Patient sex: M
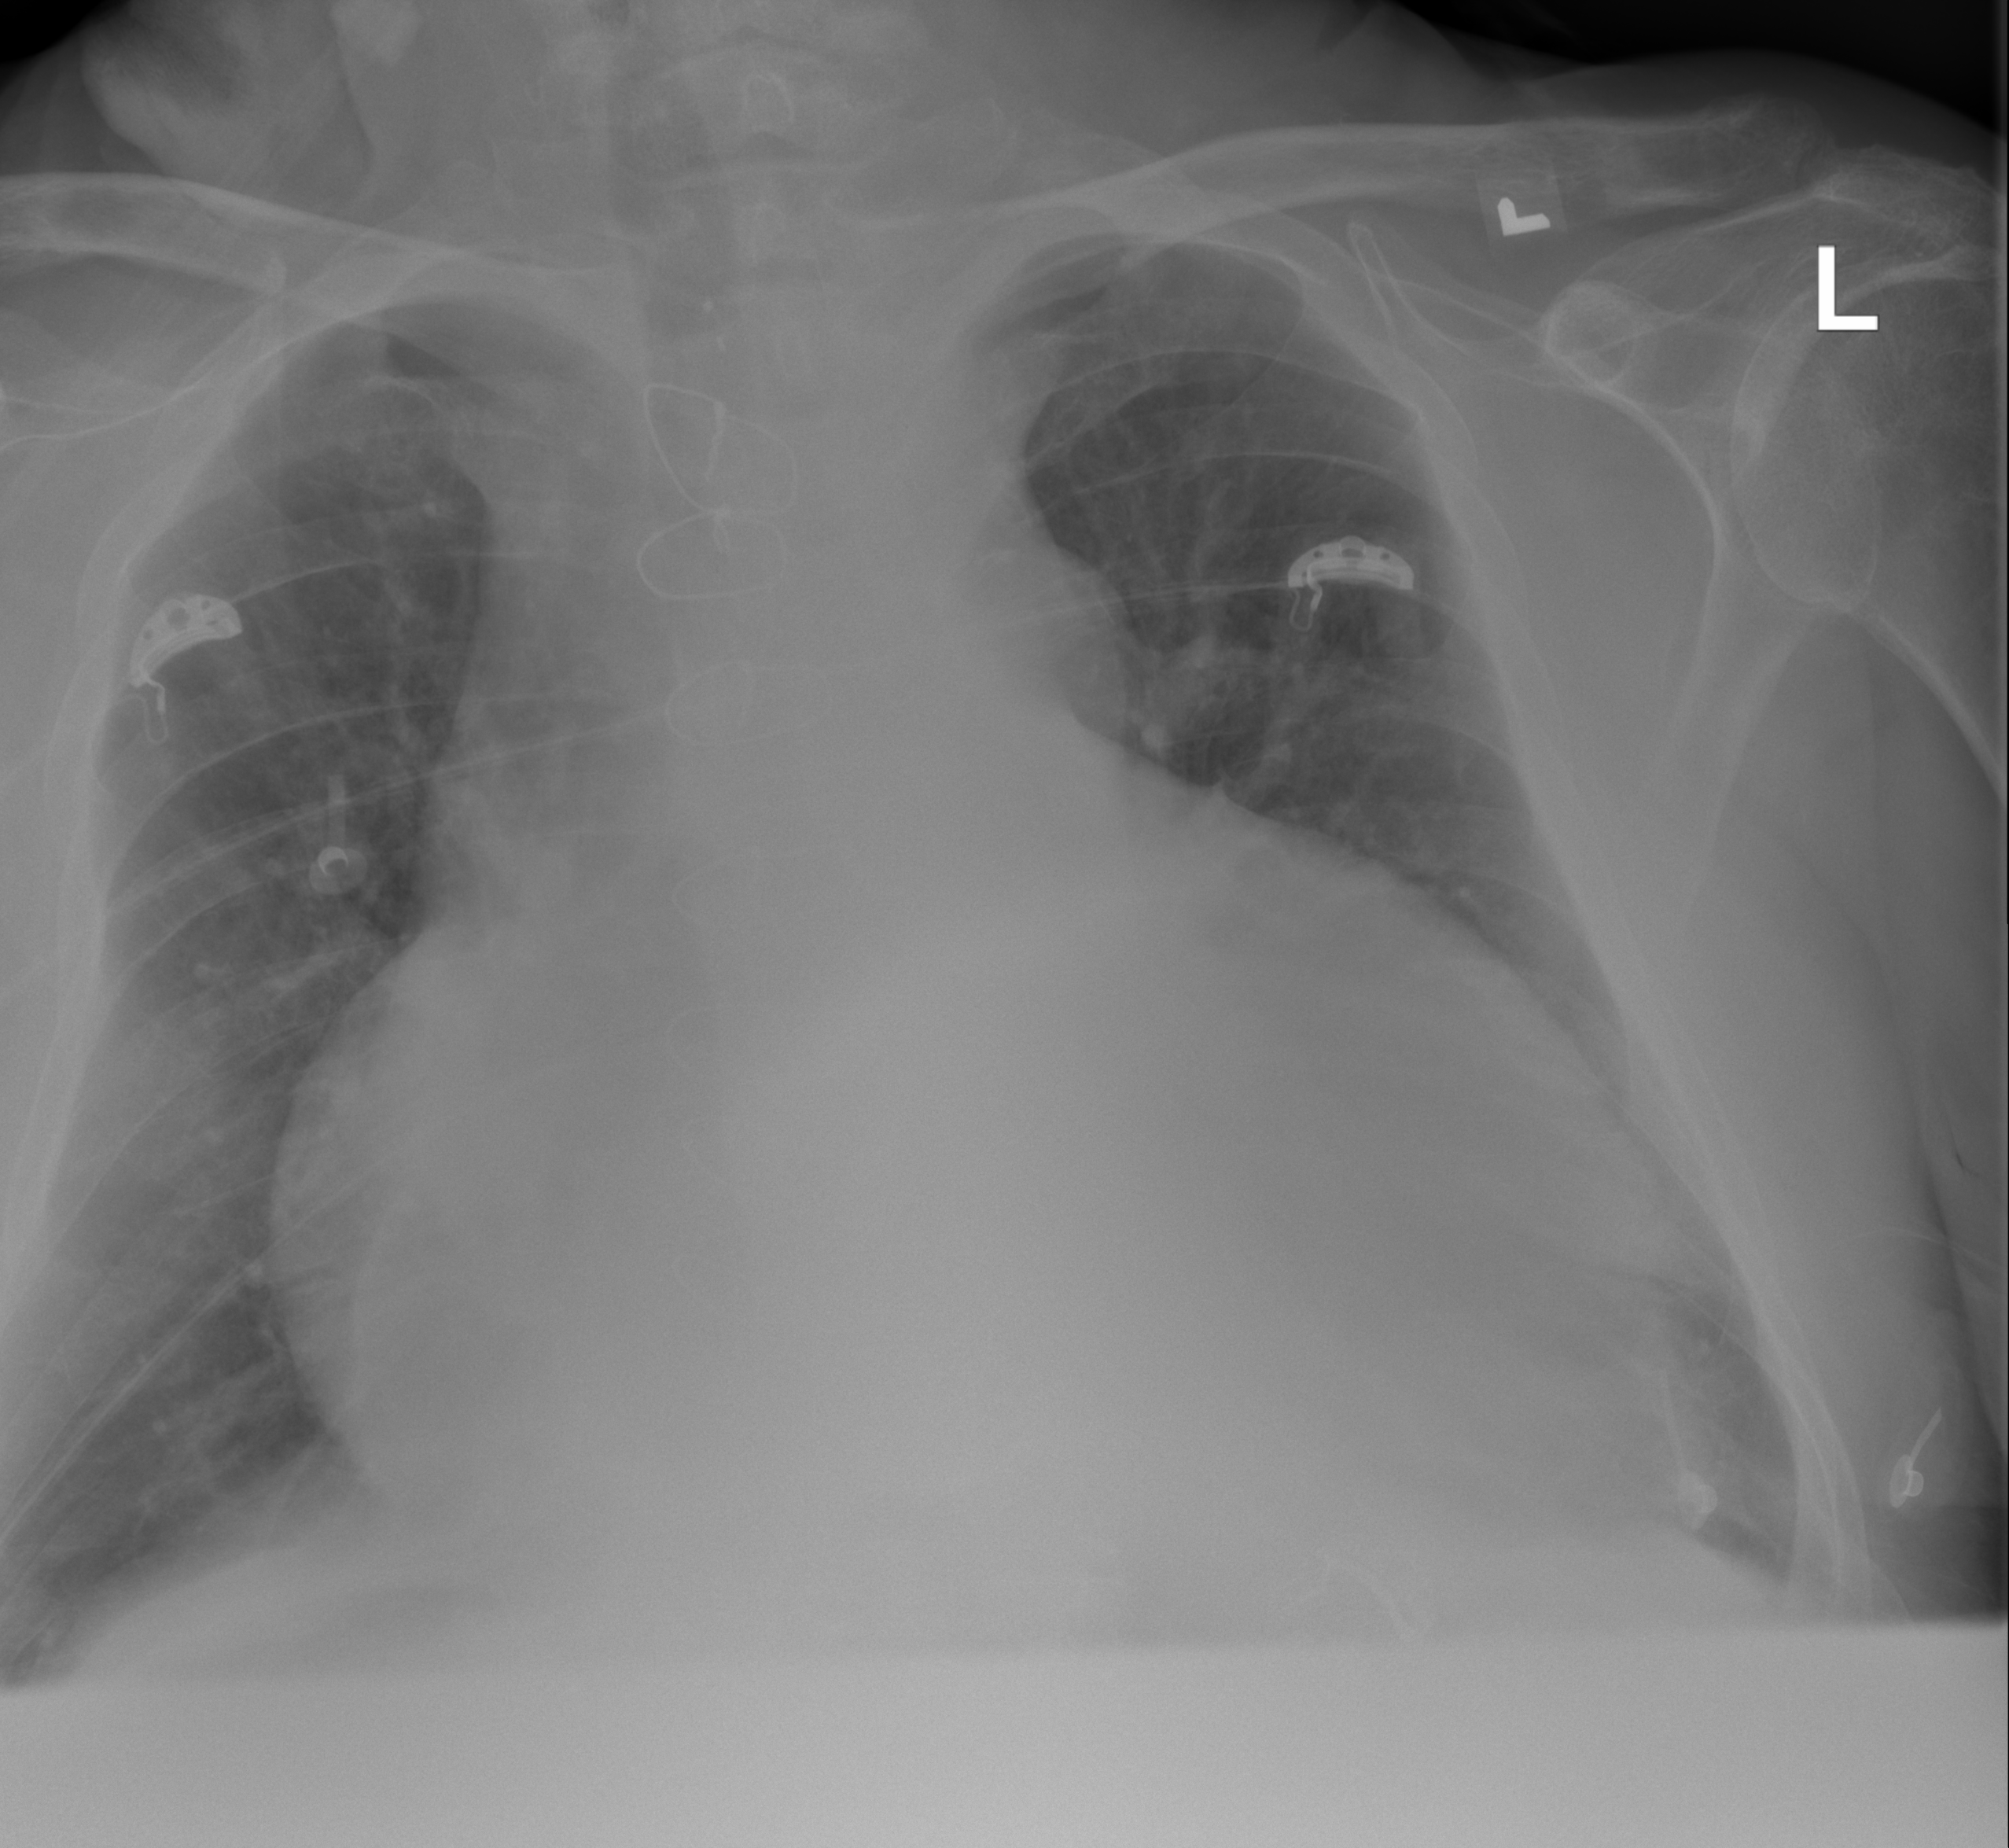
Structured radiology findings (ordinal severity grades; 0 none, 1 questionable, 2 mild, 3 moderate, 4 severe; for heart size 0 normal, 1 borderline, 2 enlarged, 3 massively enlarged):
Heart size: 3
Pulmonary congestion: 2
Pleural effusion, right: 1
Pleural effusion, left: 0
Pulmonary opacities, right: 3
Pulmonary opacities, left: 2
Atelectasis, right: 2
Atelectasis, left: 2